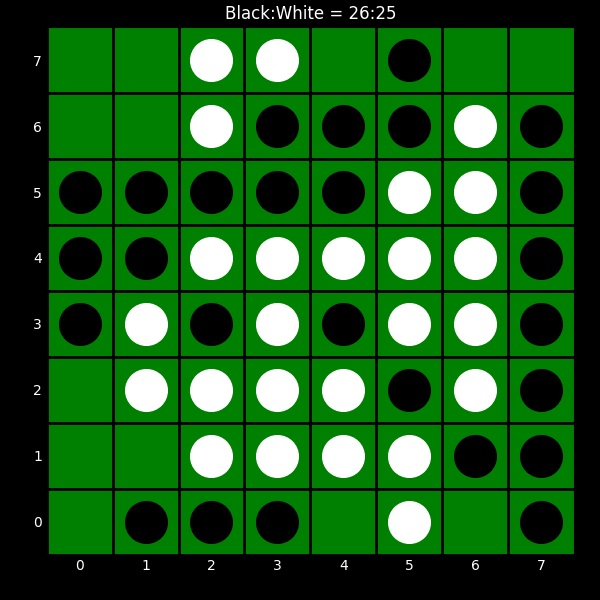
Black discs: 26
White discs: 25